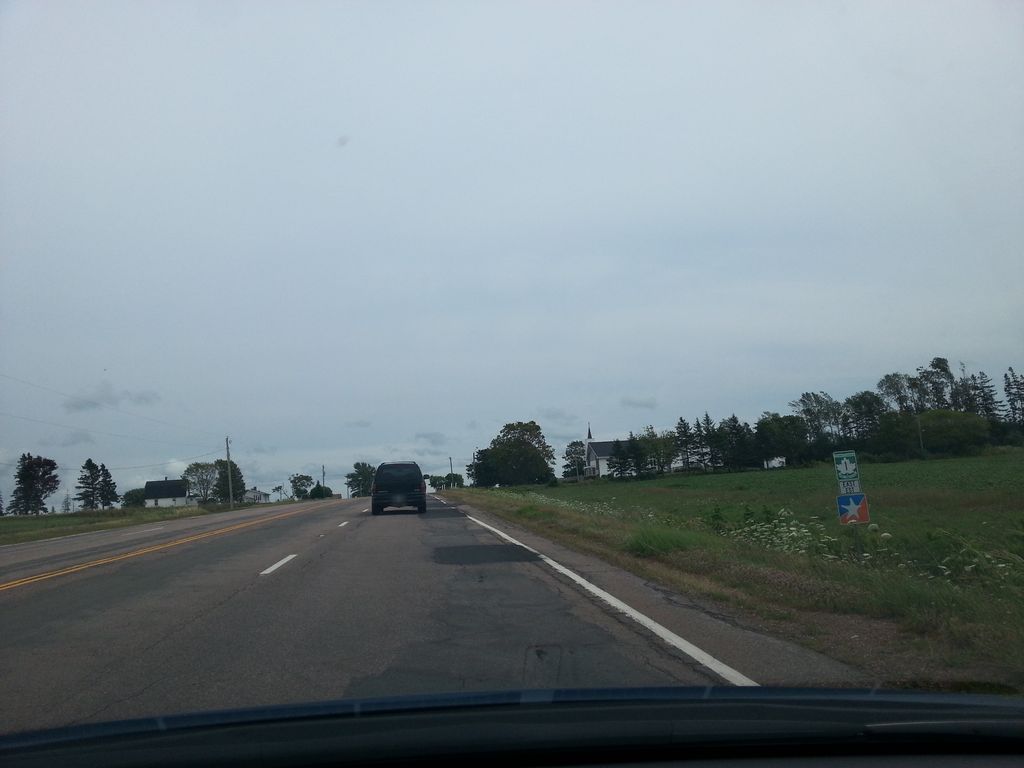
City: charlottetown